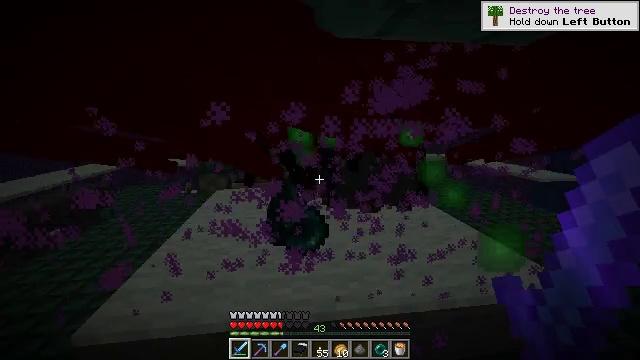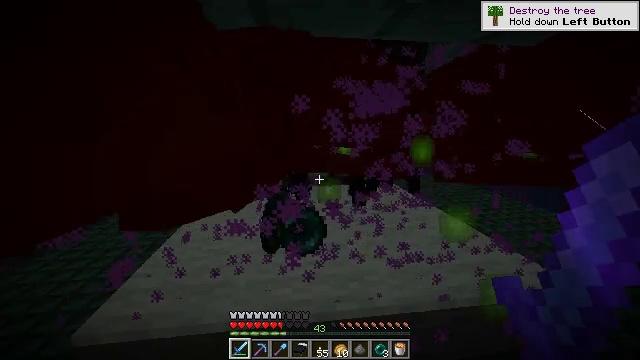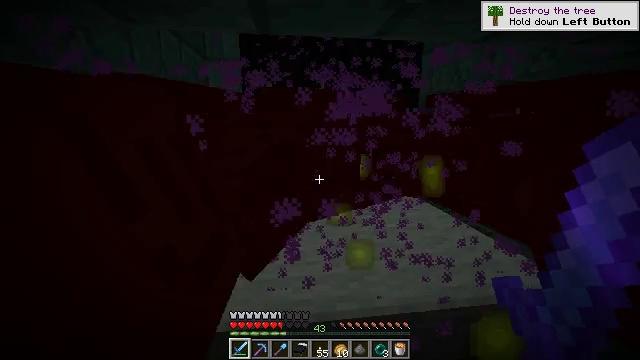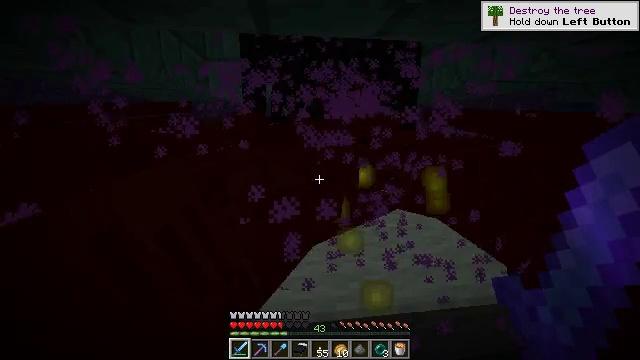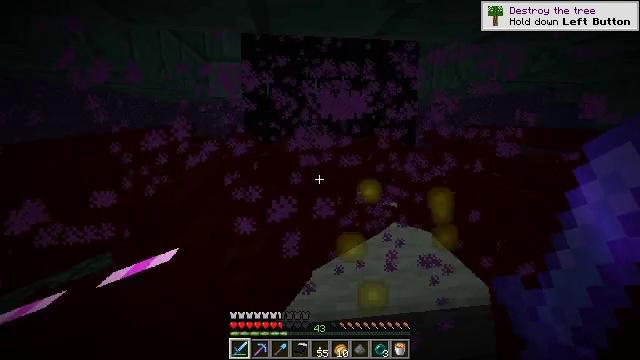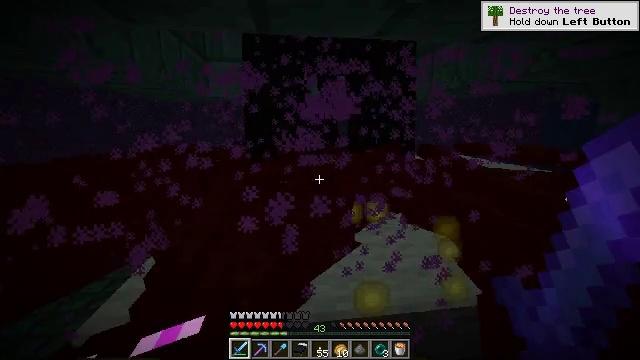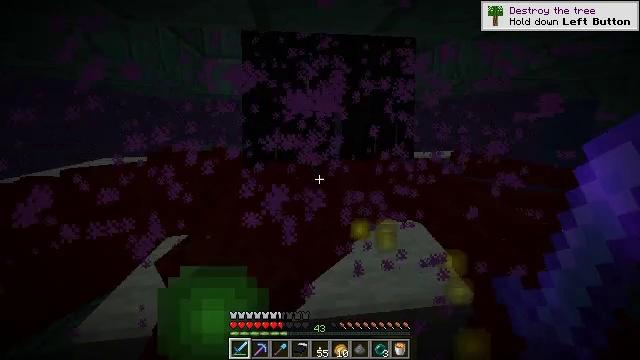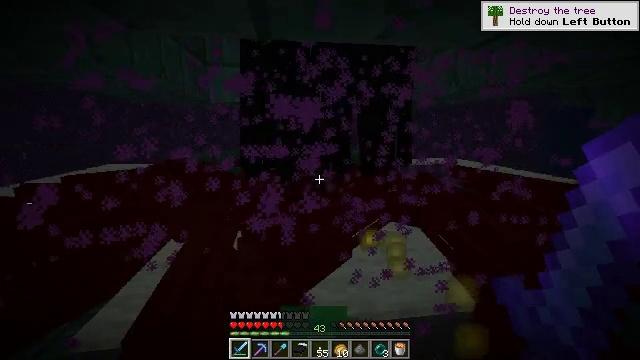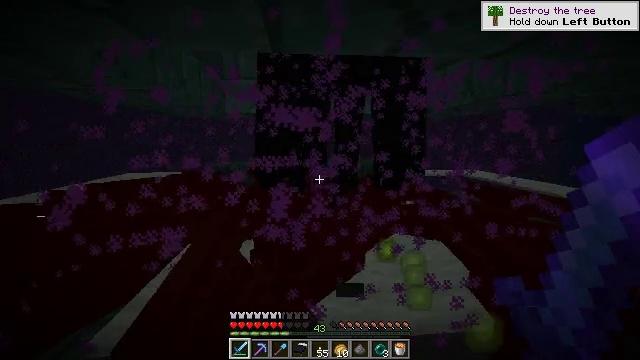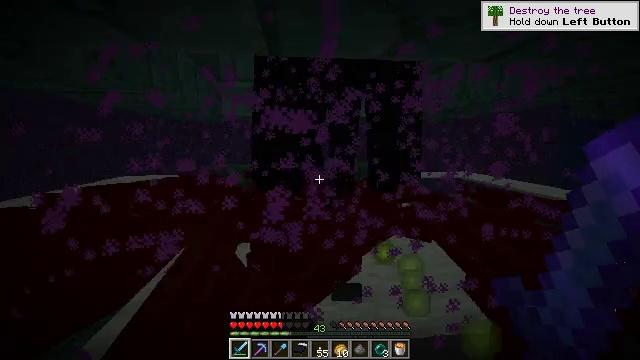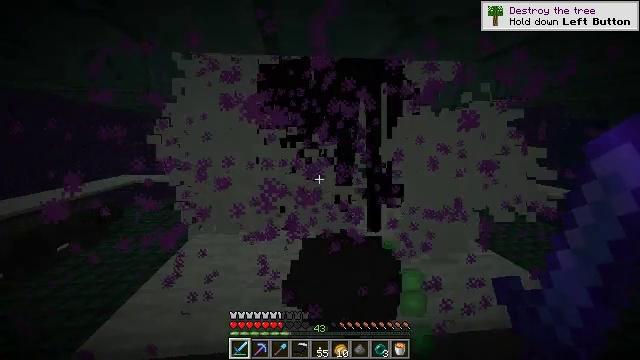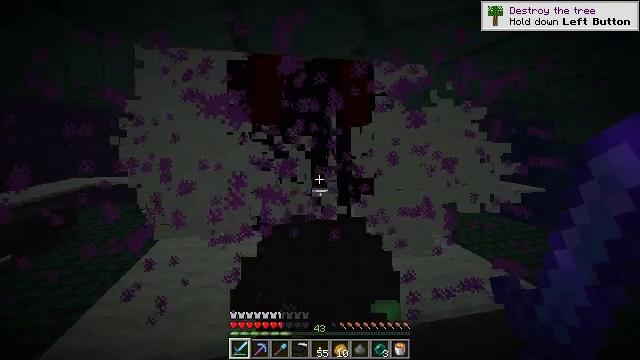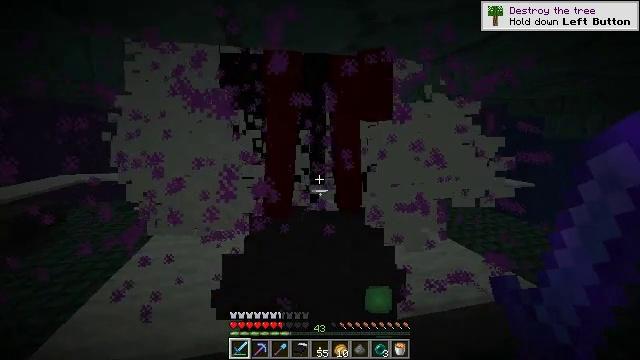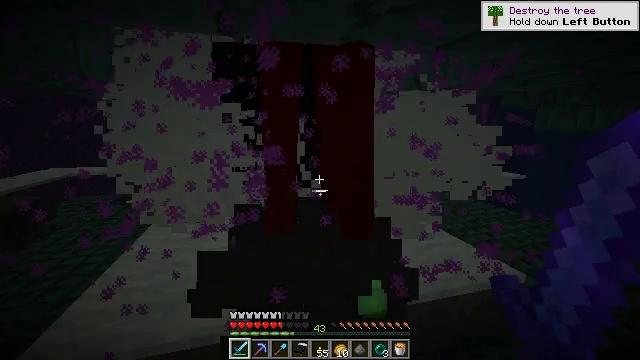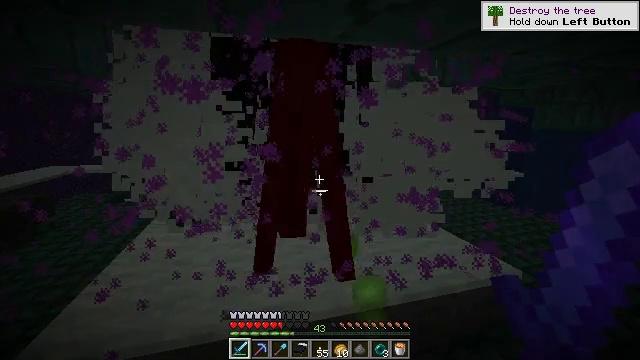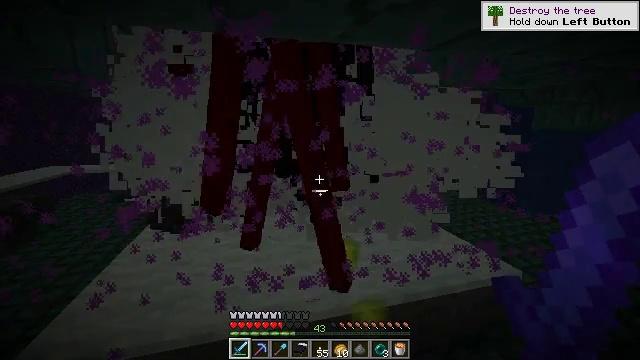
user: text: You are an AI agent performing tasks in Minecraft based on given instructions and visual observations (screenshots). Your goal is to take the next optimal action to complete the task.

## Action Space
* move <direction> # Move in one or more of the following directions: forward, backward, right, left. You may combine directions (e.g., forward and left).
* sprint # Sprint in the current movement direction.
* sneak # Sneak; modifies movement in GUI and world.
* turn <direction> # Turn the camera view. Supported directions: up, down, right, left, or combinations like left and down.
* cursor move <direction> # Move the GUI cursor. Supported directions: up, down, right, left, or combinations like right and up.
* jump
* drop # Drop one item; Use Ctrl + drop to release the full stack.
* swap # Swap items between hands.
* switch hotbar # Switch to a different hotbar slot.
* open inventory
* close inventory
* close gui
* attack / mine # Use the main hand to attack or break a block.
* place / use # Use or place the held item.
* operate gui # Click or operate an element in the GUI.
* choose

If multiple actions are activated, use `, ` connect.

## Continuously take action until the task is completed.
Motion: motion action
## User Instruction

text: Kill an enderman.
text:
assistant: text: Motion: no_op
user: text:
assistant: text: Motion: no_op
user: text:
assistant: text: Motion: no_op
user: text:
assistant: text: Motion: no_op
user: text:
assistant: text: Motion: no_op
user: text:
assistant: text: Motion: no_op
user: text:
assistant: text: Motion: turn up
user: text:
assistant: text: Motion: turn left and up
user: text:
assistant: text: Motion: no_op
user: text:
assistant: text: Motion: no_op
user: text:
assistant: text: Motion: turn right
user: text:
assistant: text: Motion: turn right
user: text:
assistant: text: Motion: turn right and down
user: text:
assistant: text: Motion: no_op
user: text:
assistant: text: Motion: no_op
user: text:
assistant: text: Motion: no_op
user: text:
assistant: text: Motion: no_op
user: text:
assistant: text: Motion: no_op
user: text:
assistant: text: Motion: no_op
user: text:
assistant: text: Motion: no_op
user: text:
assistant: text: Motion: no_op
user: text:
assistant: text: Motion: no_op
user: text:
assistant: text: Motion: turn left
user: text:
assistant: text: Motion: turn left
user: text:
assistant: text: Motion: turn left and up
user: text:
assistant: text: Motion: turn left and up
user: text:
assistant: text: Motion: no_op
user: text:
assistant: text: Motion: no_op
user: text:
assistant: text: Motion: turn right
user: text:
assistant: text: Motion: turn right